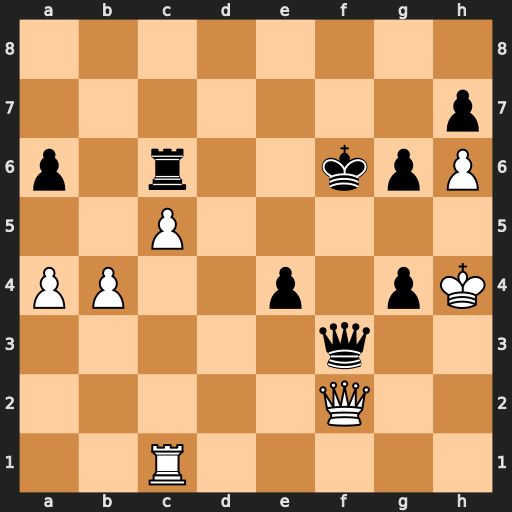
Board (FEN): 8/7p/p1r2kpP/2P5/PP2p1pK/5q2/5Q2/2R5
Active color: w
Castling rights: -
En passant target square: -
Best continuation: Qxf3+ gxf3 b5 axb5 axb5